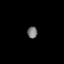
Tissue: lung
Cell type: Epithelial cells
Senescence score: 0.2423
Nuclear area (px): 116
Mean DAPI intensity: 117.509